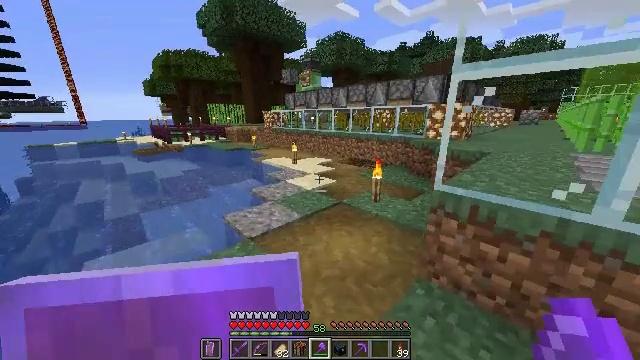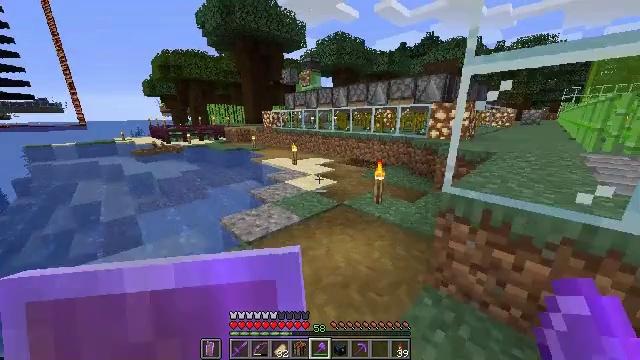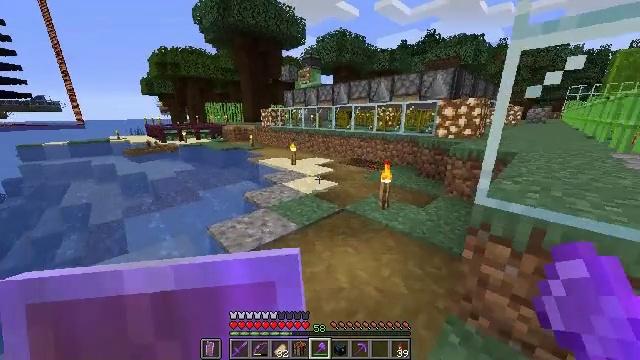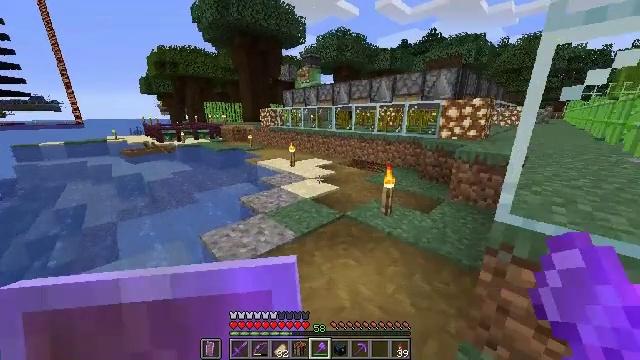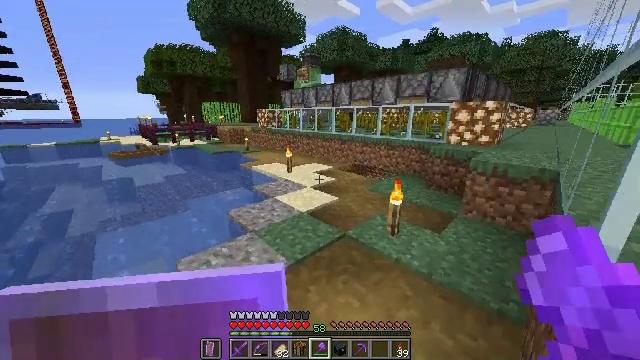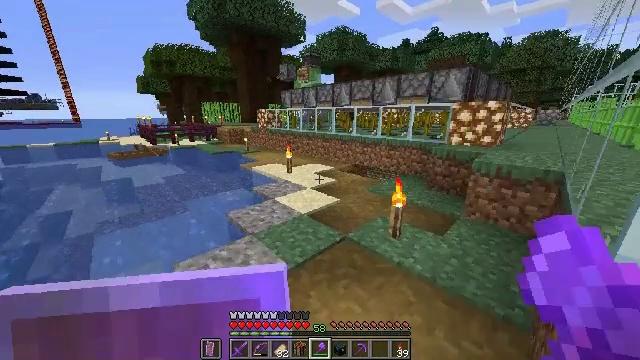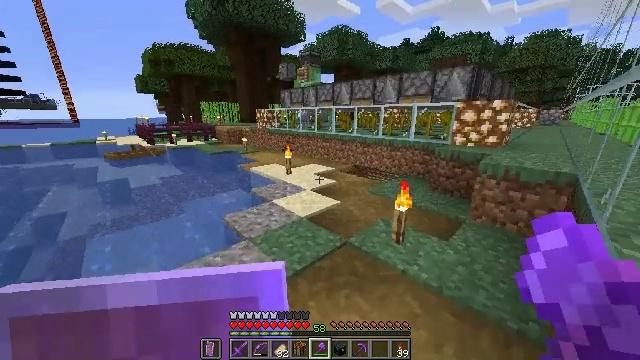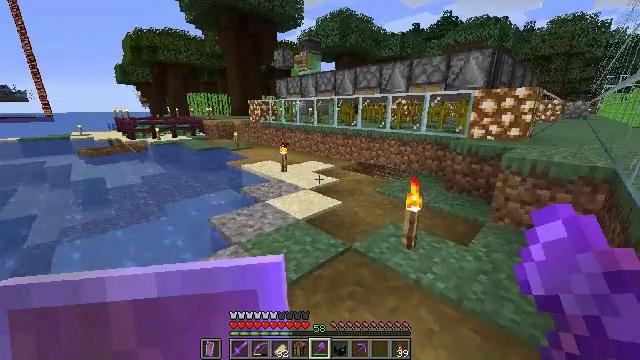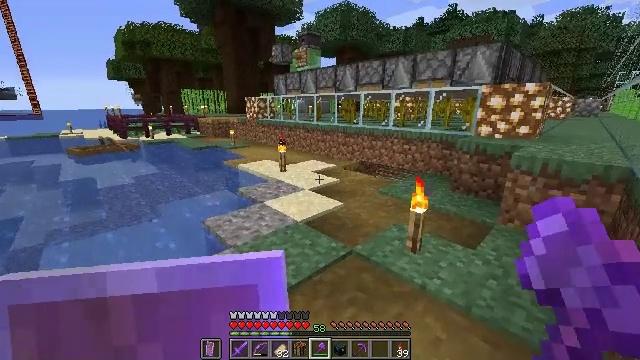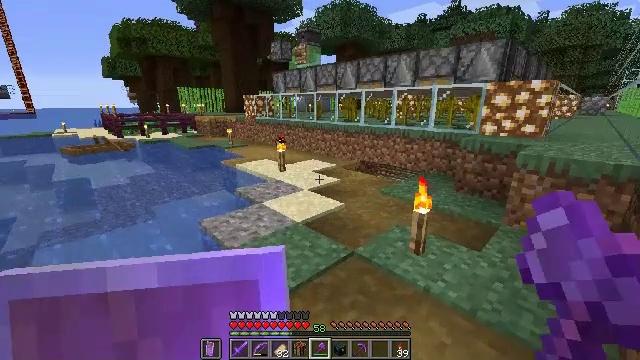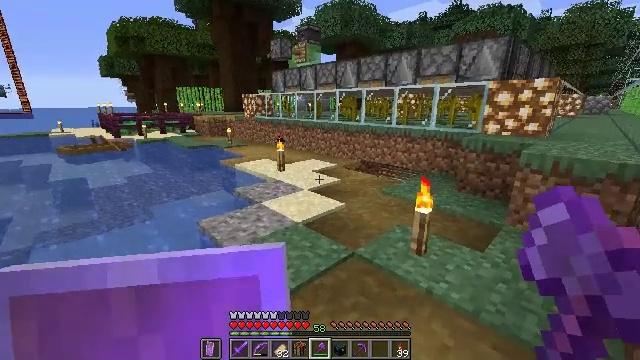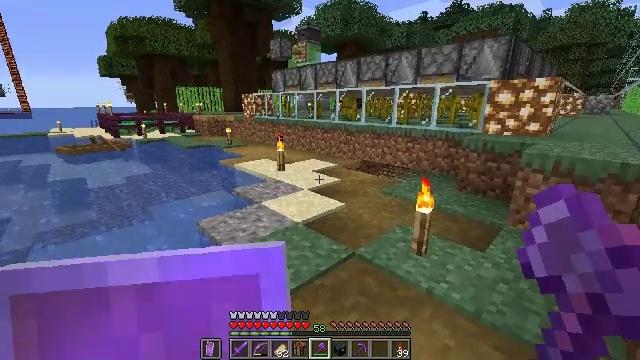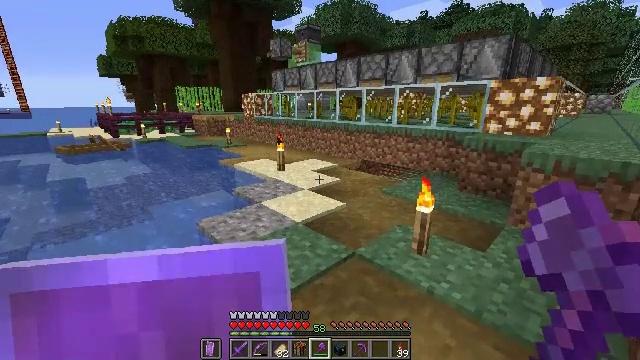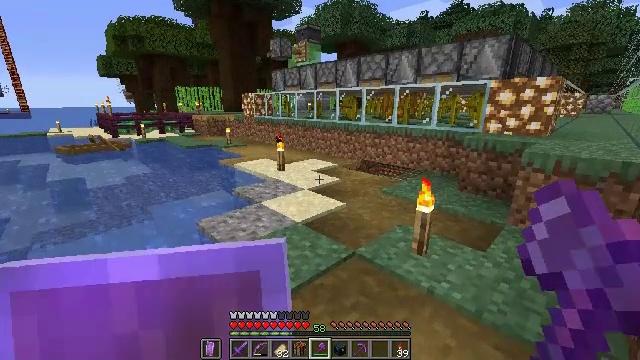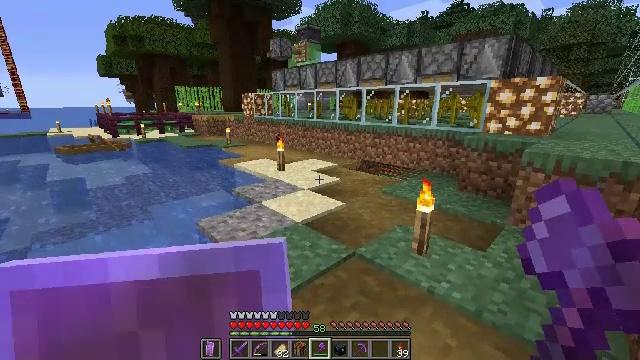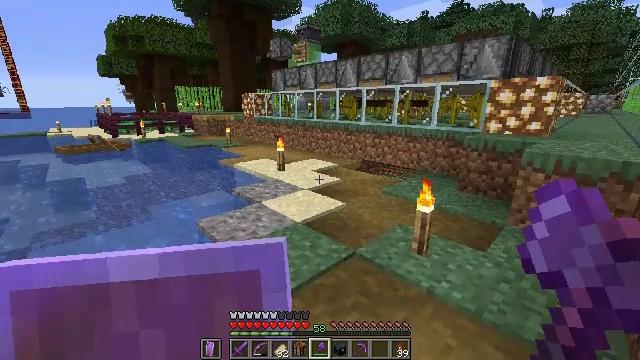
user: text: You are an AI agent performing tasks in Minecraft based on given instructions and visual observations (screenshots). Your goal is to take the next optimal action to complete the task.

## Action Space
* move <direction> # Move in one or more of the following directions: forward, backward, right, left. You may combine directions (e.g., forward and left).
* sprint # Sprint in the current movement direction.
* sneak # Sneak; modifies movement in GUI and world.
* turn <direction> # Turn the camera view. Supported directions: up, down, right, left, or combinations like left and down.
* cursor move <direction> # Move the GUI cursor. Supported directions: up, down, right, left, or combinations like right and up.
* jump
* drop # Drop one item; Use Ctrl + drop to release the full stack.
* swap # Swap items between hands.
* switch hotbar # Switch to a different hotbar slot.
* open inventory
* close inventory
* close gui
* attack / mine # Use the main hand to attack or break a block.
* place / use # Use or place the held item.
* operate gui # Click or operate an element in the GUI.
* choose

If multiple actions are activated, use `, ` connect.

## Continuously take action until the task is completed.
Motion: motion action
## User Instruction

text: Retrieve slime block by mining it.
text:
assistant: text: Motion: move forward, sprint
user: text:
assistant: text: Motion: move forward, sprint
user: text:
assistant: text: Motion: move forward, sprint
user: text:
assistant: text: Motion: move forward, sprint
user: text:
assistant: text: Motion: no_op
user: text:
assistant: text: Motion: no_op
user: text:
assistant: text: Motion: no_op
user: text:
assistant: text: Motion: no_op
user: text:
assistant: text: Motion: no_op
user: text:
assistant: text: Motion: no_op
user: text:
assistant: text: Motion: no_op
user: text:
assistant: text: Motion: no_op
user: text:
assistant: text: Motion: no_op
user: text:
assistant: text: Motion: no_op
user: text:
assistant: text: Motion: no_op
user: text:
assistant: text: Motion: no_op
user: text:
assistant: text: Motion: no_op
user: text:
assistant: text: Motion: no_op
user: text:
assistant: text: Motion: no_op
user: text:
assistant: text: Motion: no_op
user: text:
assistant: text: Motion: no_op
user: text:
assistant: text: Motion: no_op
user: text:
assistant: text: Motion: no_op
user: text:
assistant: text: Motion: no_op
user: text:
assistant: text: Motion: no_op
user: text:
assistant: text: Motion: no_op
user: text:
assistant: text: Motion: no_op
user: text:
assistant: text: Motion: no_op
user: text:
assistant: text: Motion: no_op
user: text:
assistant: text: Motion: no_op